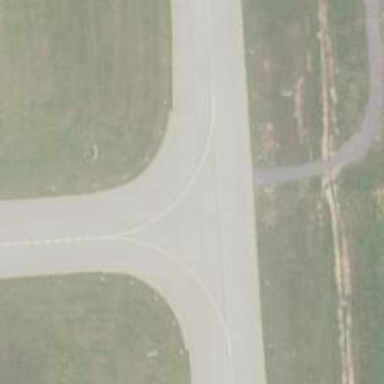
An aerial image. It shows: Image of taxiway at airport.